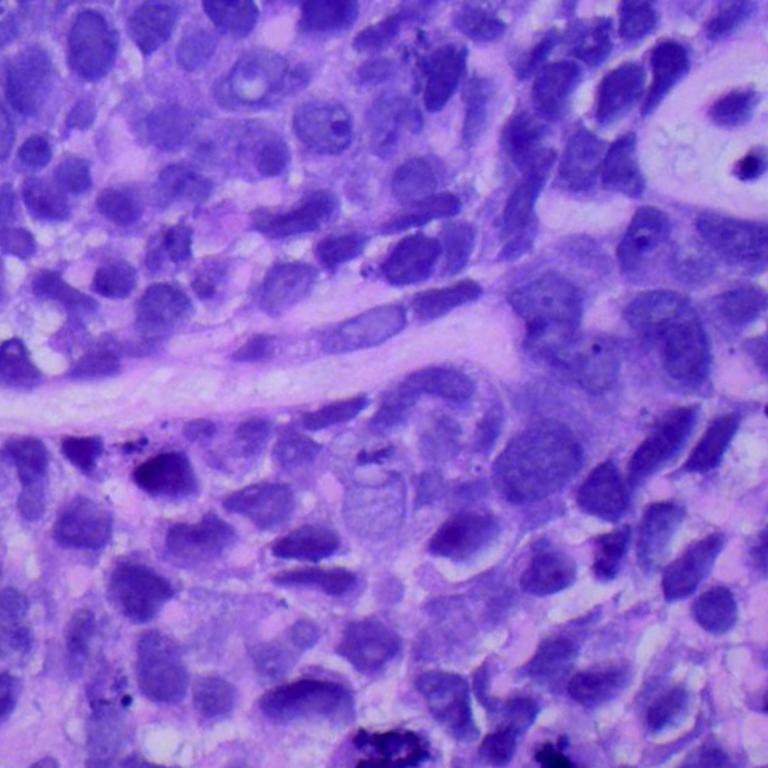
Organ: lung
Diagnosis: squamous carcinomas